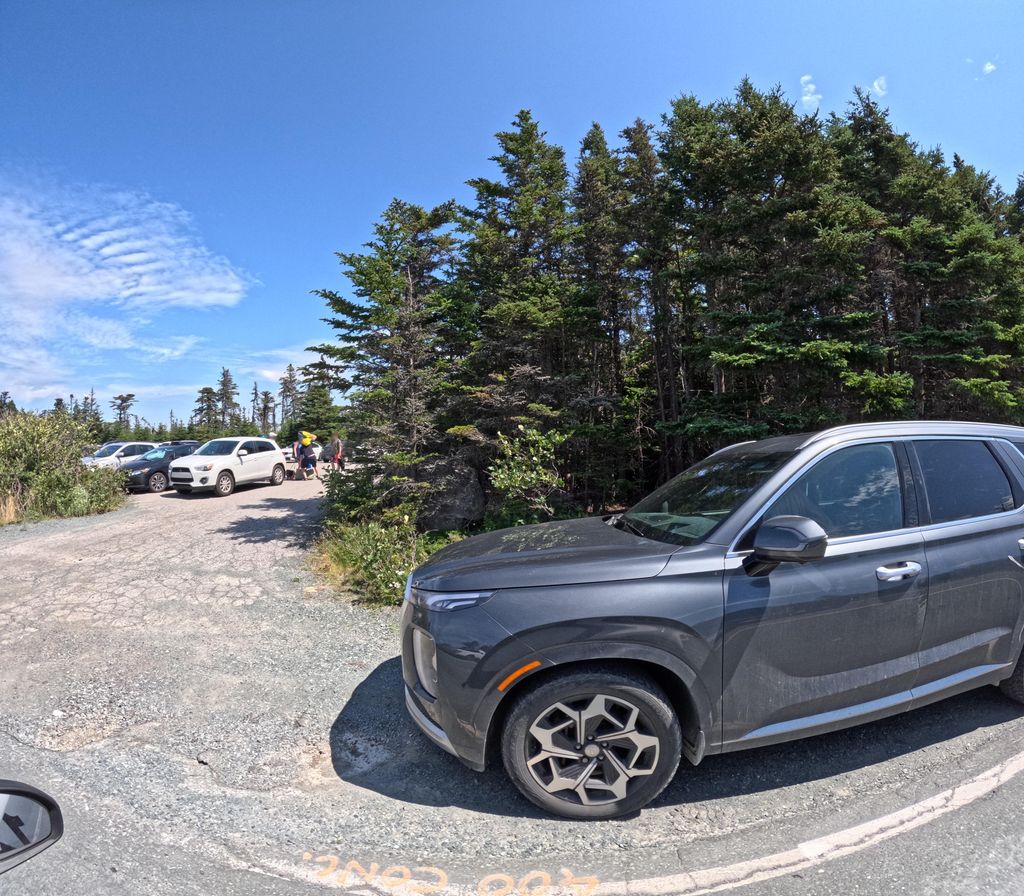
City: st_johns